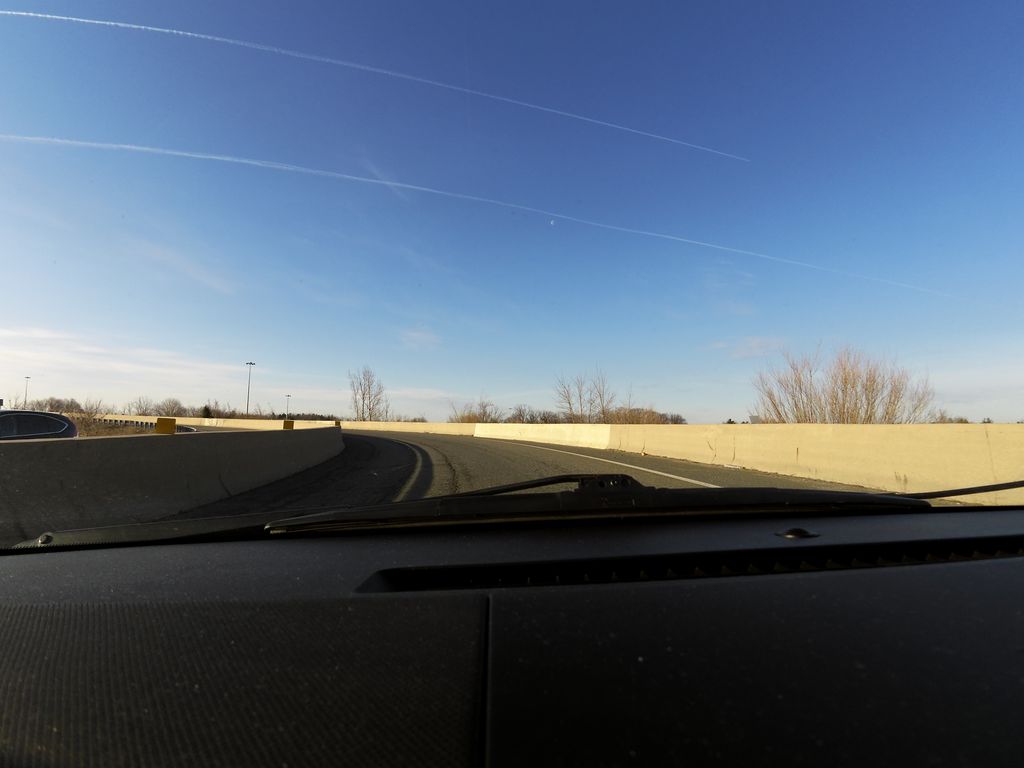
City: hamilton